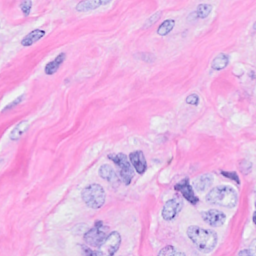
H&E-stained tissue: Breast